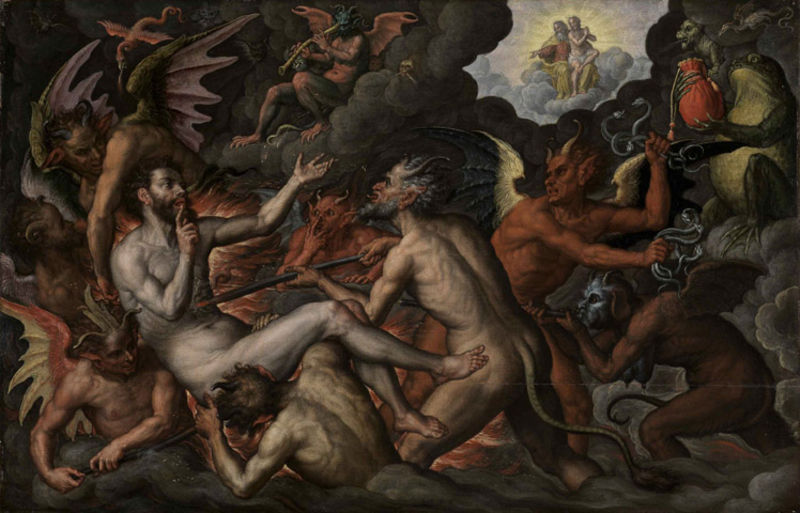
Titel: Der reiche Prasser in der Hölle
Künstler: Südniederländischer Meister
Standort: Karlsruhe
Institution: Staatliche Kunsthalle Karlsruhe
Schlagwörter: akt, blau, dunkel, felsen, feuer, flügel, gemälde, gott, hand, haut, himmel, kampf, körper, mann, nackt, nackter, schatten, wasser, wolken, akte, frauen, gelb, grün, menschen, sitzen, braun, finger, frau, grau, hell, hintergrund, licht, männer, nase, orange, schwarz, weiss, rot, tier, wolke, malerei, masse, menge, bart, gelage, gericht, jung, richter, bibel, böse, gesicht, mensch, messer, mord, steine, tod, tot, toter, hände, instrument, qualm, rauch, sonne, gold, haare, paar, vater, musik, musiker, ohren, sack, stock, affe, engel, schwanz, schweif, bein, orang, wellen, italien, stab, hitze, kette, weis, dampf, gewalt, krieg, untergang, lanze, muskeln, goya, bauch, nackte, fleisch, muskulös, adam, paradies, eisen, blut, düsternis, maske, religion, flammen, glut, lava, strahlen, geld, nack, nakt, hass, waffen, ketten, strafe, tote, waffe, offenbarung, peitsche, beutel, dämon, mythologie, orgie, spitzbart, flöte, schein, negativ, bedrohung, heiligenschein, totenkopf, dunke, nimbus, christus, jesus, sündenfall, fegefeuer, hölle, jüngstes gericht, leiden, manierismus, muskel, qual, schmerz, teufel, verdammnis, verdammte, versuchung, gier, mischwesen, wesen, flehen, fall, vision, fabelwesen, schlangen, predigt, reichtum, heiliger, lanzen, schwänze, breugel, heilige, opfer, speer, töten, hörner, schweife, stange, geldbeutel, heilig, posaune, maria, david, sünde, jesu, erzengel, zorn, petrus, glühen, nackter mann, flöten, unheimlich, fantasie, ungeheuer, belzebub, satan, luzifer, drachen, seele, drache, erstechen, frosch, kröte, stechen, erlösung, himmelfahrt, hilflos, dämonen, fratzen, inferno, monster, got, hades, unterwelt, mephisto, grimassen, tiermensch, michelangelo, da vinci, leonardo da vinci, trompete, dreifaltigkeit, sagen, heiliger geist, spiess, gottvater, folter, verbrennen, vergebung, boticelli, bosch, eisenstange, unke, mater, sünden, qualen, strafen, sünder, dreizack, foltern, geissel, glühend, jüngste gericht, menn, woke, büsser, grusel, bestrafung, seelige, quälen, aufspiessen, geisseln, höllenfahrt, täufel, grauen, menschtier, geiseln, geldsack, durchbohren, antonius, magen, stahlen, teuflisch, fott, gätter, verdammten, himmel wolke, posauen, donne, fürsprache, erpressung, hürner, wl, khimel, körpoer, erkennntnis, bestrafen, eckelig, muskelm, fegefuer, diavolo, quelerei, quelen, verdammter, teuerfe, heuer, unheimlihc, selige, piesacken, schmoren, 1111111111111111strahlen, jesis, scheanz, vohölle, habgier, detail jüngstes gericht, unterwlet, demonen, saatan, kampf kroeg hölle, teufel satan